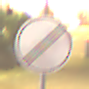
Verkehrszeichen: EndeSaemtlicherBegrenzungen
Umgebung: Outdoor, Urban
Tageszeit: Night
Wetter: Clear
Licht: Artificial
Jahreszeit: NotSpecified
Kontrast: HighContrast